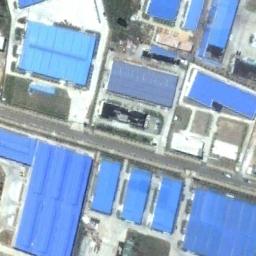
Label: industrial_area